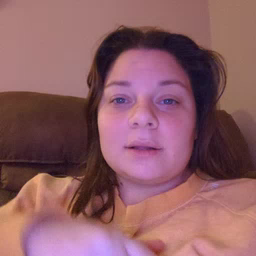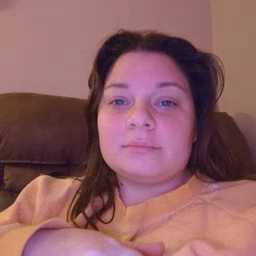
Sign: bird